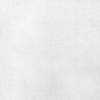
Label: dusty